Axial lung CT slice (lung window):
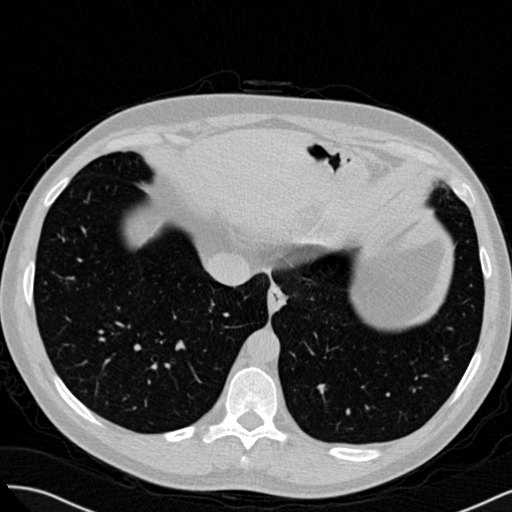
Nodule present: no